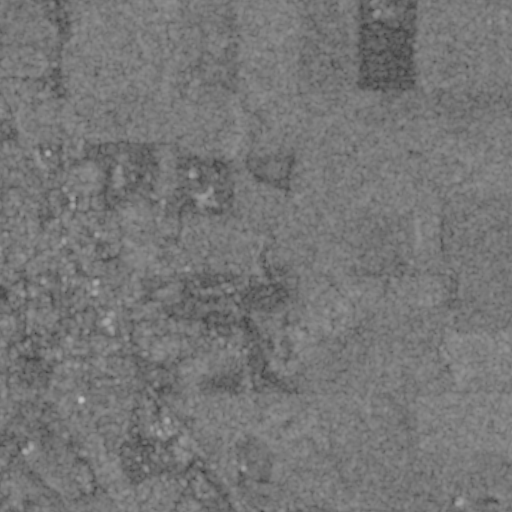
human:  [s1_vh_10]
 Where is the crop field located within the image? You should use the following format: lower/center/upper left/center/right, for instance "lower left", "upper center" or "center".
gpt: The crop field is located in the left of the image.
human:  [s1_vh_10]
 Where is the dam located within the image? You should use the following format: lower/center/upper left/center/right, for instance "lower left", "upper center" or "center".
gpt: The dam is located in the center left of the image.
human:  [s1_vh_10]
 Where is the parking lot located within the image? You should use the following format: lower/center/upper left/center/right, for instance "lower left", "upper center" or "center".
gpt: The parking lot is located in the center left of the image.
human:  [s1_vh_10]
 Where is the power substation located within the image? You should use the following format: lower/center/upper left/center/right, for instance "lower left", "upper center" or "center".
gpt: The power substation is located in the lower left of the image.
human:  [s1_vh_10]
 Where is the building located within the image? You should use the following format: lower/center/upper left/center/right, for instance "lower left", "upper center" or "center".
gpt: The building is located in the left of the image.
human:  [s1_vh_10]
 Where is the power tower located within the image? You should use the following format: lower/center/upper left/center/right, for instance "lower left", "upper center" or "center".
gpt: There is no power tower in the image.

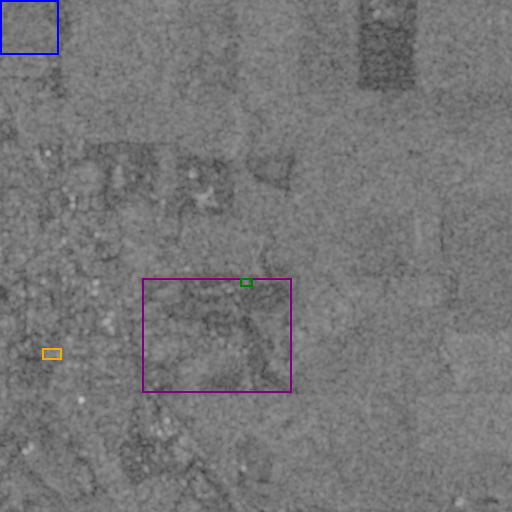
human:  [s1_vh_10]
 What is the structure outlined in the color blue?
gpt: The structure outlined in blue is a crop field.
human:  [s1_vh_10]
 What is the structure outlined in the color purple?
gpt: The structure outlined in purple is a park.
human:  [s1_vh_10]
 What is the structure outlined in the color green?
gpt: The structure outlined in green is a parking lot.
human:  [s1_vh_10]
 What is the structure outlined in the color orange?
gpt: The structure outlined in orange is a building.
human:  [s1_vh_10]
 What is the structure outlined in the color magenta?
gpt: There is no magenta outline.